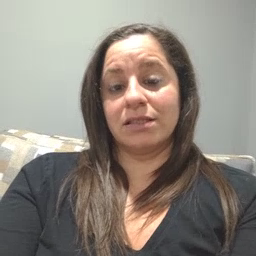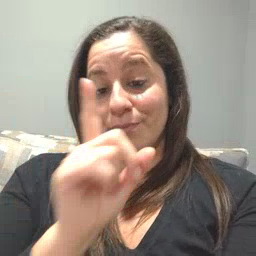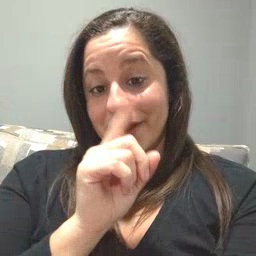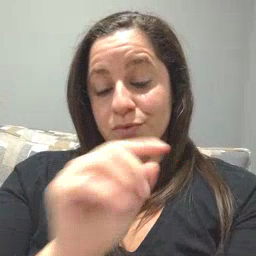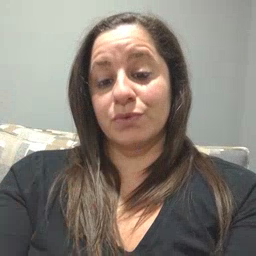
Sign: mouse